Aerial crown-view tile of a tropical tree (Barro Colorado Island, Panama), acquired 20250414:
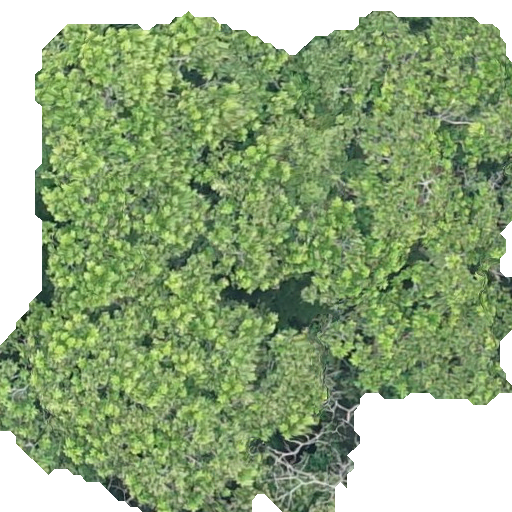
Species: Anacardium excelsum
GBIF accepted scientific name: Anacardium excelsum
Crown area: 316.931 m²